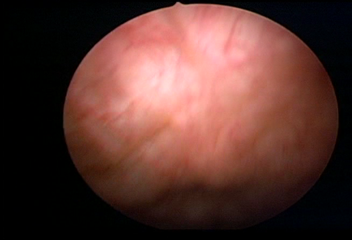
Modality: WLC
Class: Normal mucosa
Bladder cancer association: No